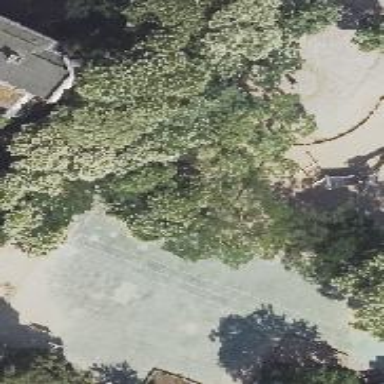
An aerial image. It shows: Basketball court on pitch.